Question: Am using bootstrap.css file when i write code in side container code it will create white background at output page but when i run i don't get the white background
-
full code

in that picture u could see the white box does't cover the entire content
- -
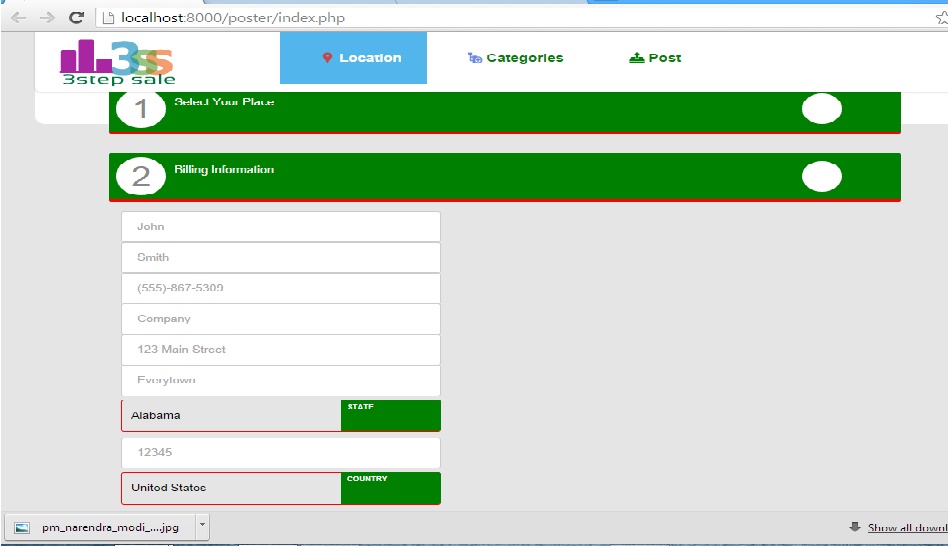
Answer: All your content is floating to left, in order to have a white background that float must be cleared. So you can add an empty '.clearfix' div after just before your '#accordian' container ends, like this
'''
<div id="accordian">
.... your content here...
<div class="clearfix"></div>
</div>
'''
Here's an updated <URL>